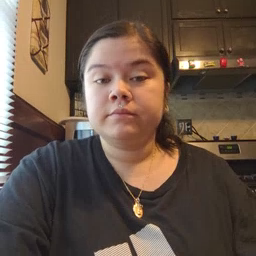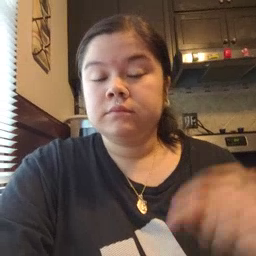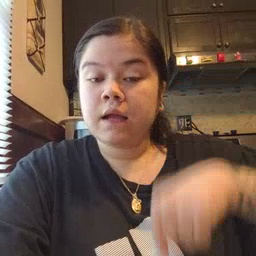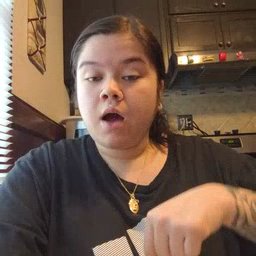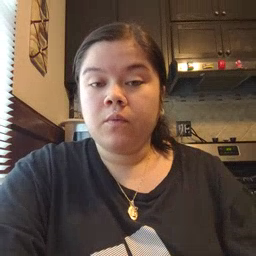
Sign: down